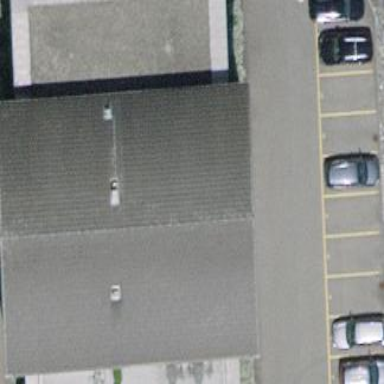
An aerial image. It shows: Office building.